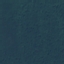
Land use / land cover class: Forest